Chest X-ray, AP view. Patient: 49 years old, sex M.
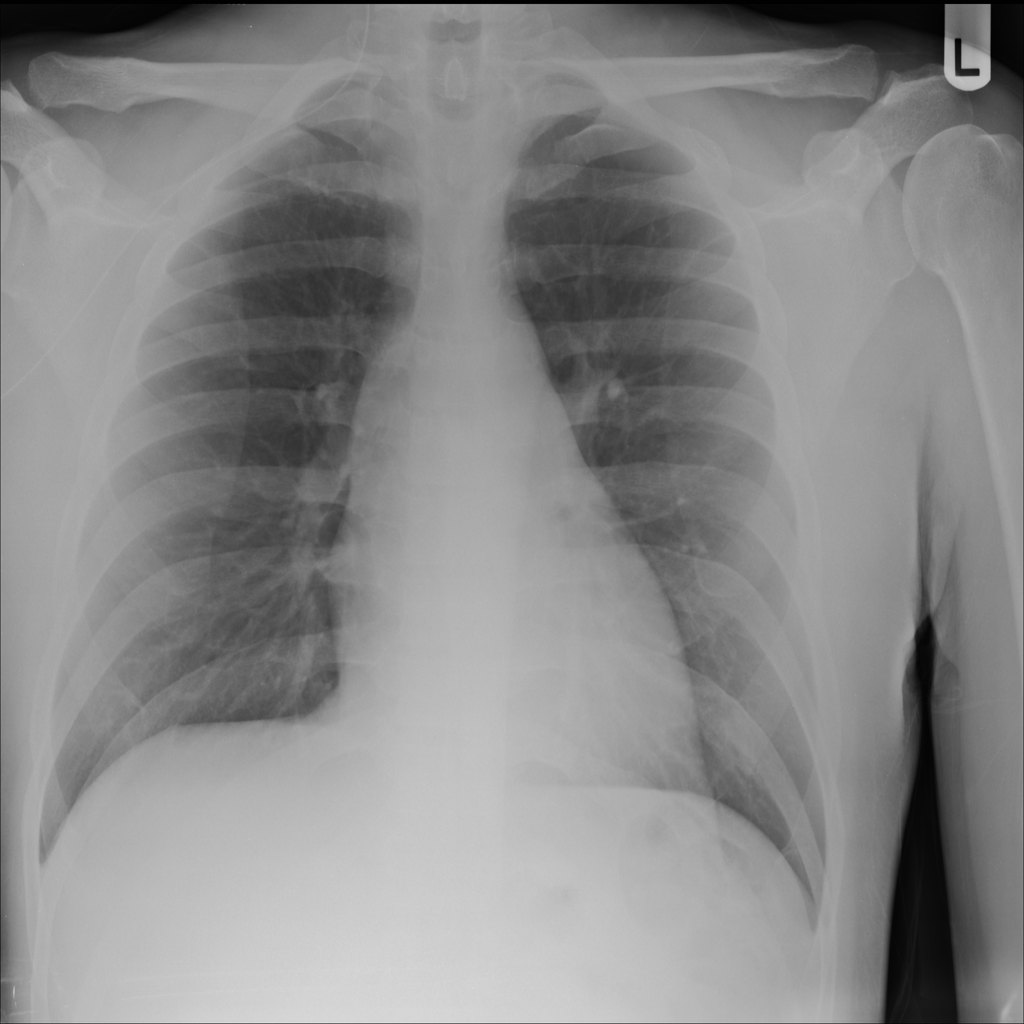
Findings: No Finding